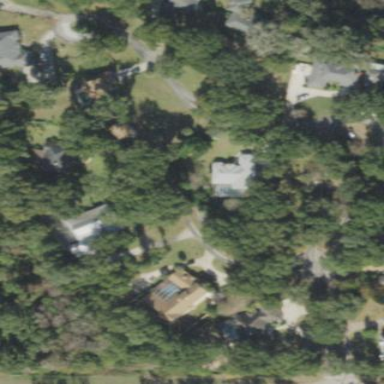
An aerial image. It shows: Residential area composed of single-family homes.